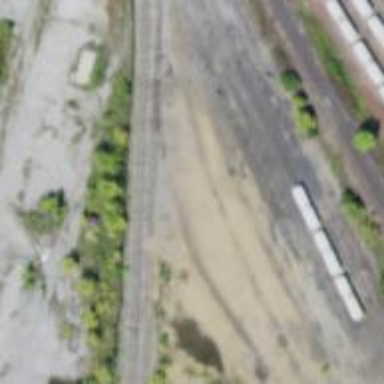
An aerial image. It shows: Disused railway spur.